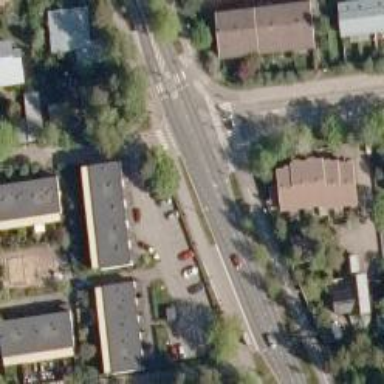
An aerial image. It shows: Asphalt road in living street.